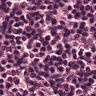
Metastatic tissue present: no